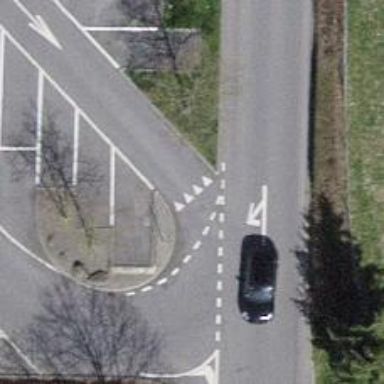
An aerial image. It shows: Road with "give way" sign.